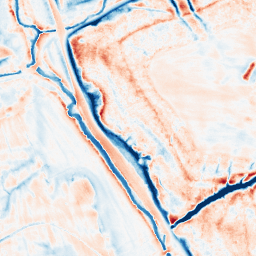
Category: classical
Decomposition family: gaussian_anisotropic
Decomposition parameters: sigma_x: 5
sigma_y: 5
Upsampling method: bspline
Upsampling parameters: scale: 2
Upsampling scale: 2